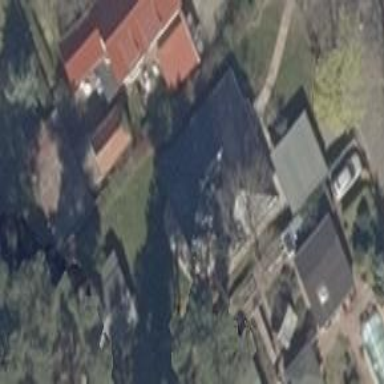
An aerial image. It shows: Detached building with hipped roof shape.